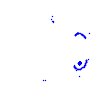
Particle: pion